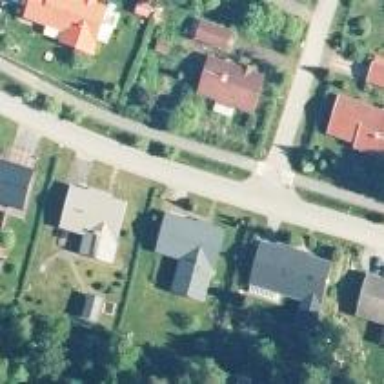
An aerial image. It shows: Smooth asphalt road in residential area.